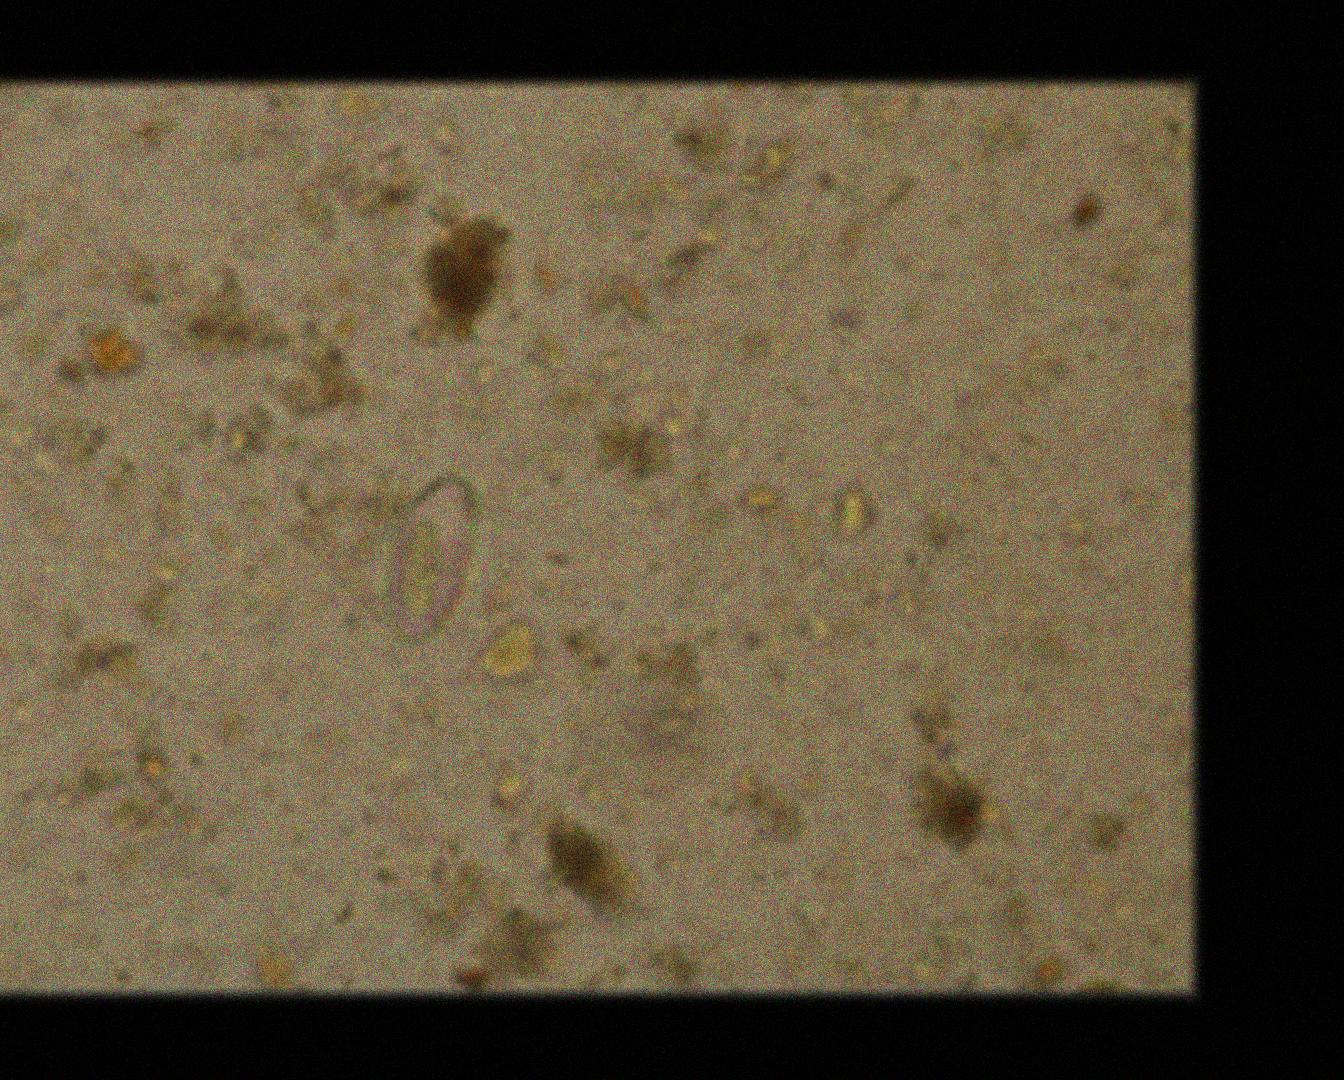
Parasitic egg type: Enterobius vermicularis